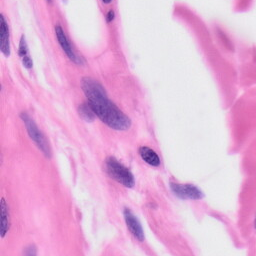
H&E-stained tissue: Skin